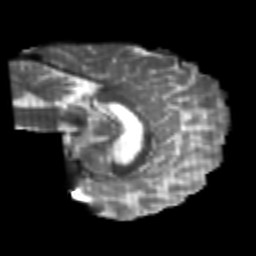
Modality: T2w
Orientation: sagittal
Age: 23
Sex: female
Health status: healthy
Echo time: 0.074 s